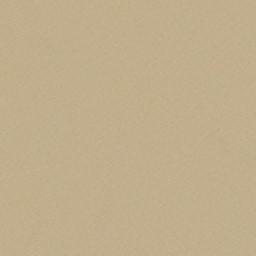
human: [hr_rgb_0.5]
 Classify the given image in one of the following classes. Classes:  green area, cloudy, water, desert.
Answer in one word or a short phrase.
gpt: desert